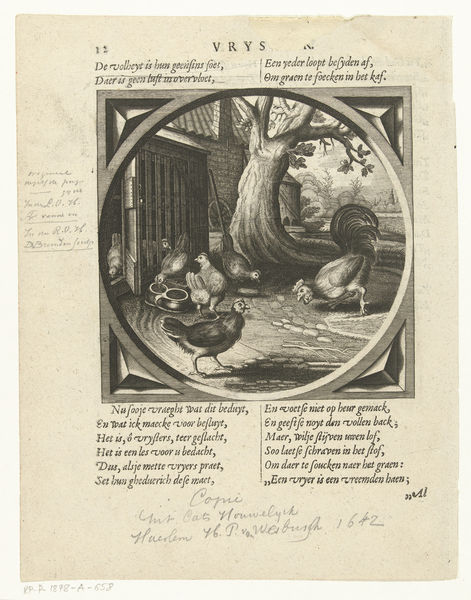
Titel: Kippen en haan bij een kippenhok
Künstler: Daniël van den Bremden
Standort: Amsterdam
Institution: Rijksmuseum
Schlagwörter: ferme, illustration, animaux, animal, rond, etable, abre, circle, poule, coq, poules, piquer, poulin, coqu